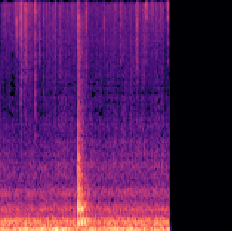
Sound class: Fire crackling